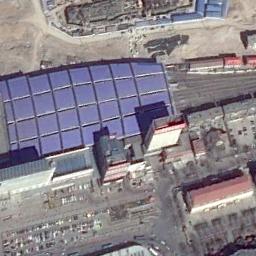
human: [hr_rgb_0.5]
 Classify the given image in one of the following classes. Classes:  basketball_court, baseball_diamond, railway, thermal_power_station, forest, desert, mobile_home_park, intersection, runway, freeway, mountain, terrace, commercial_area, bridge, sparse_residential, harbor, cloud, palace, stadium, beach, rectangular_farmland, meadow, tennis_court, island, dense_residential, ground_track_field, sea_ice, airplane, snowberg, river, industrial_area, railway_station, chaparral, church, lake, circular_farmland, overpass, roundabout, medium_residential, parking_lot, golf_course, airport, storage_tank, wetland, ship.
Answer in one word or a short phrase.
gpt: railway_station